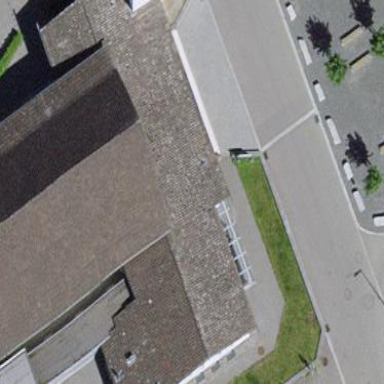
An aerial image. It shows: Building that is place of worship.